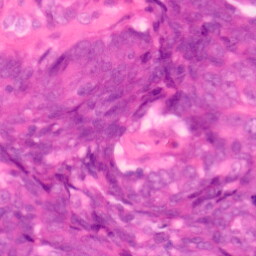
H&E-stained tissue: Colon